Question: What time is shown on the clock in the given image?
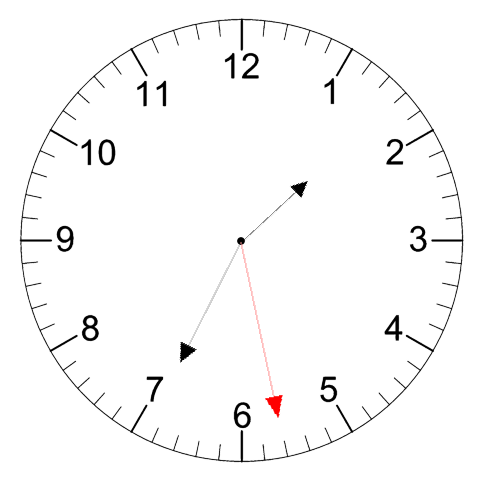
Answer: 01:34:28